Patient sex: M
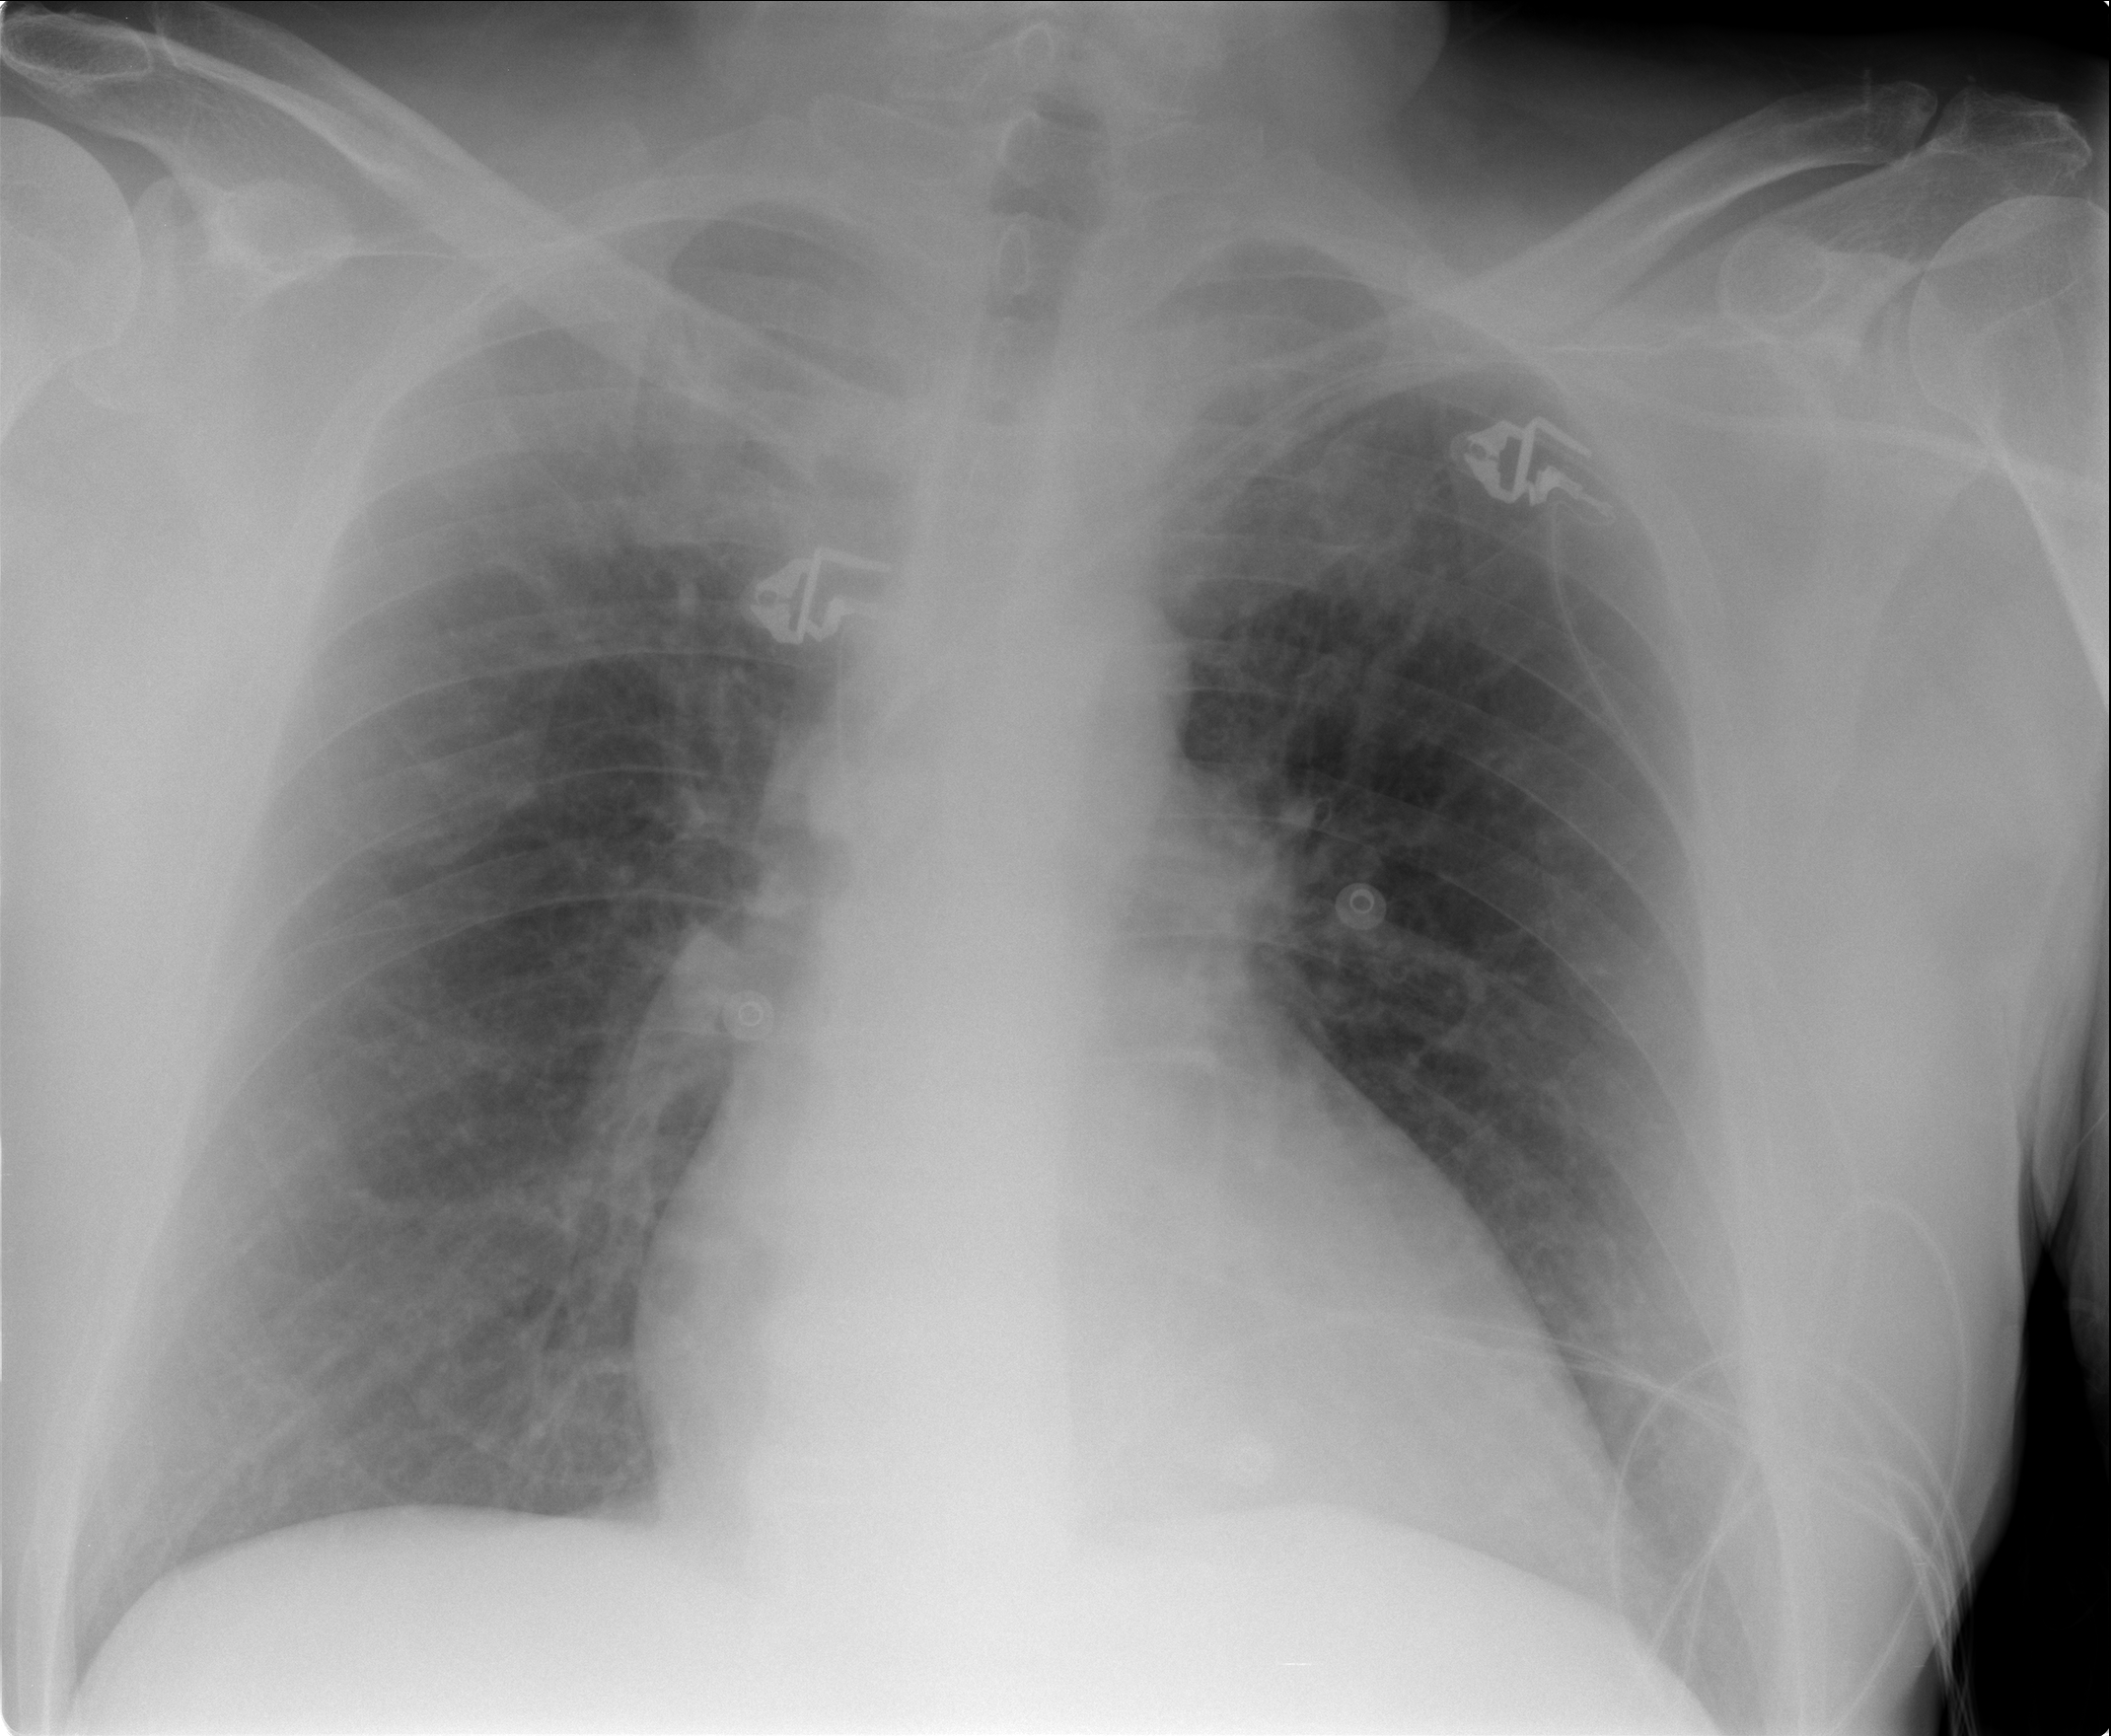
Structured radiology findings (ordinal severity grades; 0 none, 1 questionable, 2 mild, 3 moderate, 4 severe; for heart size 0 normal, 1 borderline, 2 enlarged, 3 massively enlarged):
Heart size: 2
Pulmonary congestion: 2
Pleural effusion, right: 0
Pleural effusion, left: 0
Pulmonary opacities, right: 1
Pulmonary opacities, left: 1
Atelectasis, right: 2
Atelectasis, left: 0